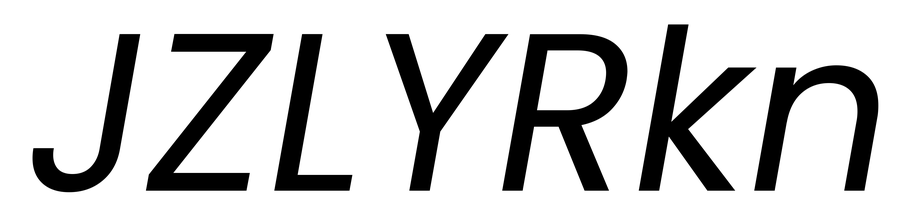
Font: Poppins-Italic